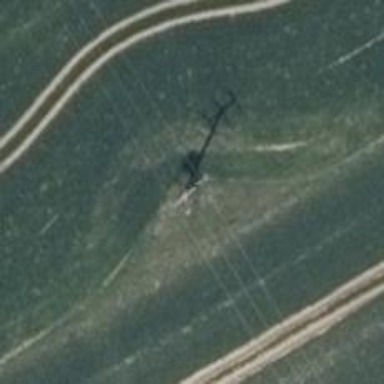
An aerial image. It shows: Power pole.